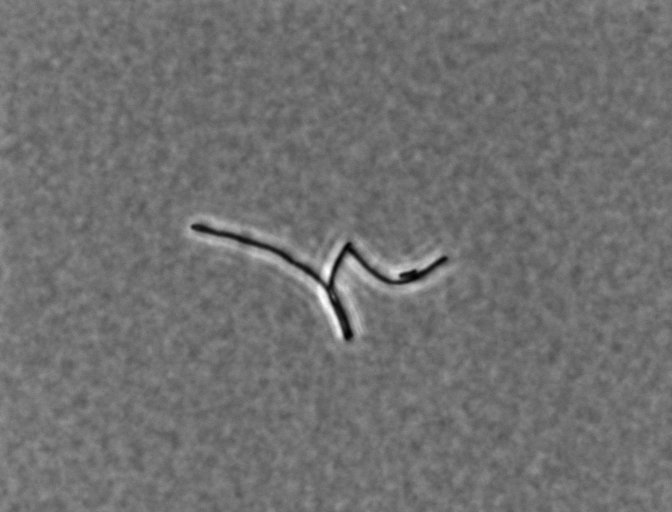
Phase contrast microscopy, 60x objective, 3 h incubation